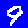
Digit: 9